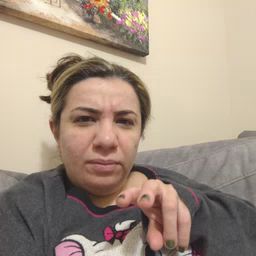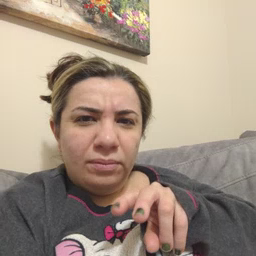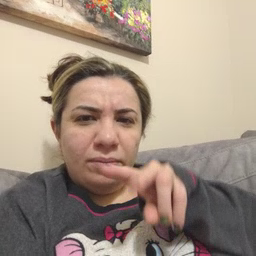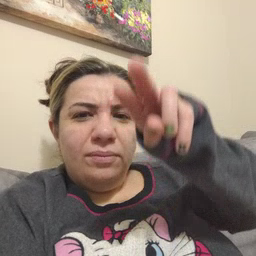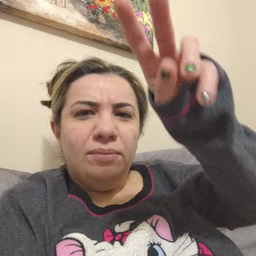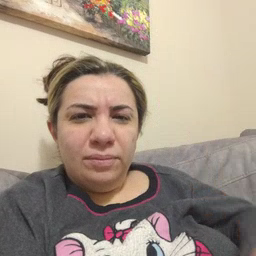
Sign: stairs